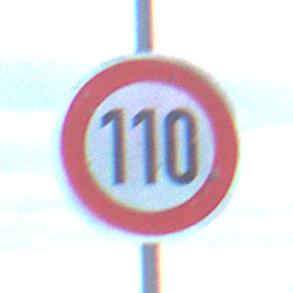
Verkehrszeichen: Geschwindigkeit110
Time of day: SunriseSunset
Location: Outdoor (Beach)
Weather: PartlyCloudy
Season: NotSpecified
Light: Natural